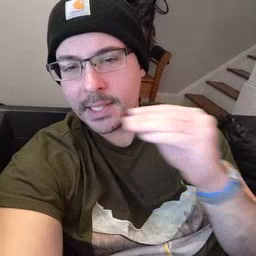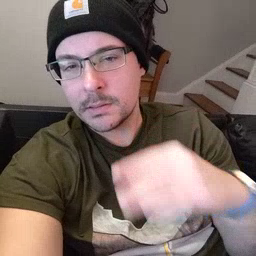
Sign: kiss